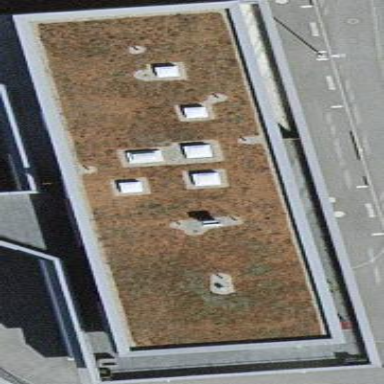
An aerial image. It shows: Building with apartments and flat roof.